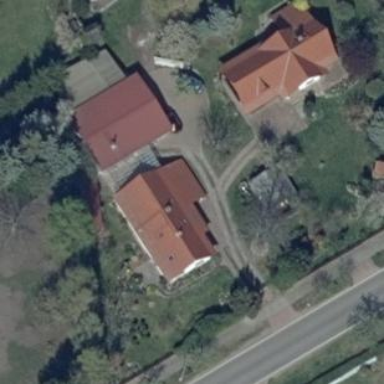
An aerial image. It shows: Gabled house with red roof oriented along its structure.